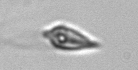
Label: Oxytoxum